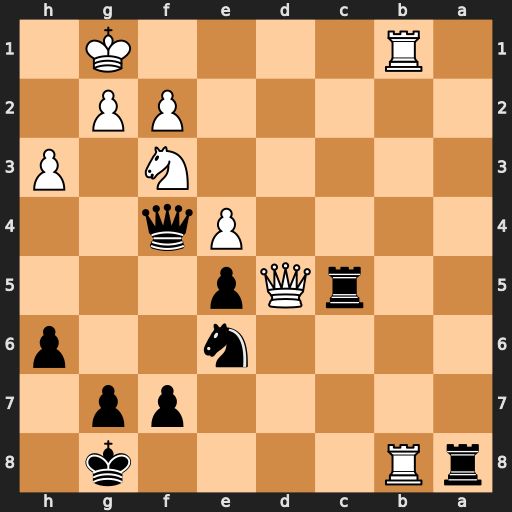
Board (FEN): rR4k1/5pp1/4n2p/2rQp3/4Pq2/5N1P/5PP1/1R4K1
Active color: b
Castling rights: -
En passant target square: -
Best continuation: Rxb8 Rxb8+ Kh7 Rb1 Rxd5